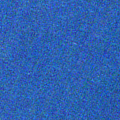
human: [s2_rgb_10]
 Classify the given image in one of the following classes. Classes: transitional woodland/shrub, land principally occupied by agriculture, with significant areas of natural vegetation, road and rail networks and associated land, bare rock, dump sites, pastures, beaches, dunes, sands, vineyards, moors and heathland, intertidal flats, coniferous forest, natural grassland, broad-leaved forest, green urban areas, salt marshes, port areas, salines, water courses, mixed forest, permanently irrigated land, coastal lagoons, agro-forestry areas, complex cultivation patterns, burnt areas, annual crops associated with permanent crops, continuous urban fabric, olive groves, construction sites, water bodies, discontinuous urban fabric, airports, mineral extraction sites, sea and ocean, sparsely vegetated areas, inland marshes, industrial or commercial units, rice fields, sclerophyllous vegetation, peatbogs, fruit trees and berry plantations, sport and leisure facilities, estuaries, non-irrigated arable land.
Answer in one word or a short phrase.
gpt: sea and ocean